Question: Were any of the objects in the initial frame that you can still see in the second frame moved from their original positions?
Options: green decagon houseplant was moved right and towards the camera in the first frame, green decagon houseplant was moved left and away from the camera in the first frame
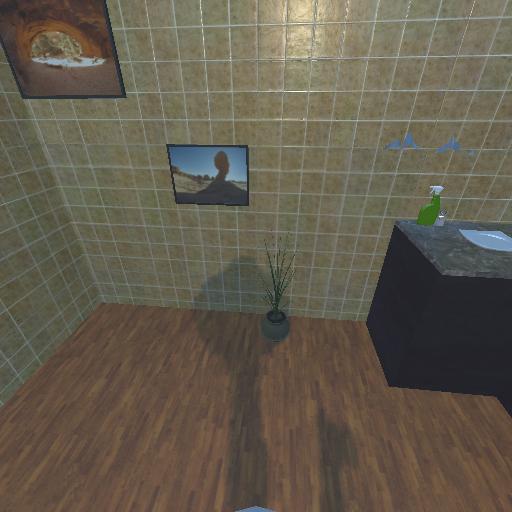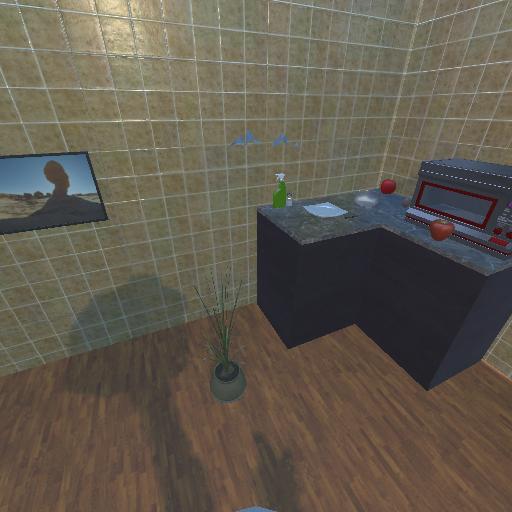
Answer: green decagon houseplant was moved right and towards the camera in the first frame